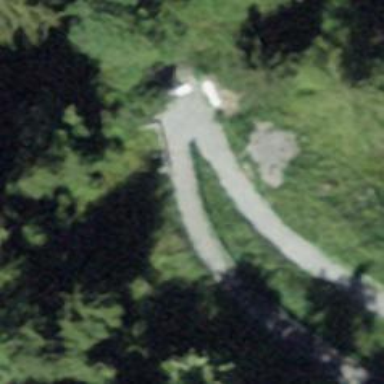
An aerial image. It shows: Path on the ground.